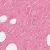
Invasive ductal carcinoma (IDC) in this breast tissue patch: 0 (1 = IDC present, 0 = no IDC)